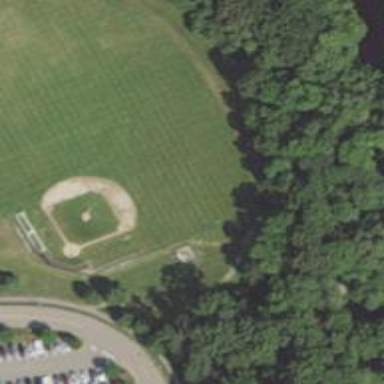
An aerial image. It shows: Baseball pitch for leisure and sports activities.